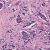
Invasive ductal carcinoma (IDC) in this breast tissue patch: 1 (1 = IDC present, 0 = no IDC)